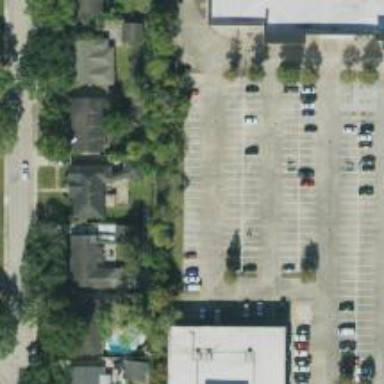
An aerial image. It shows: Parking space.